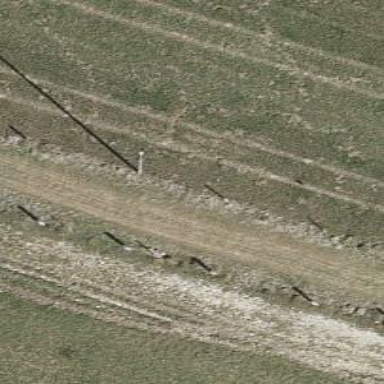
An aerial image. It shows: Minor power line with three cables.